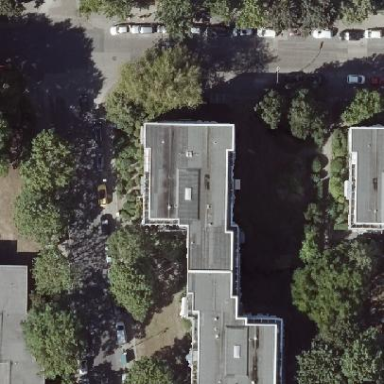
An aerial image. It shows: Building with apartments and flat roof.